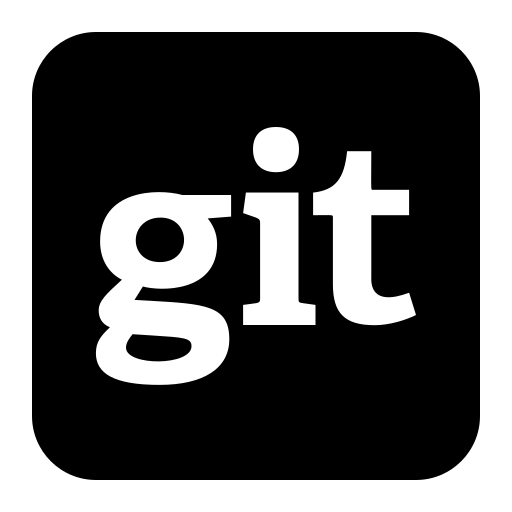
Tags: icon, FontAwesome, fa-icon, brand, square, git